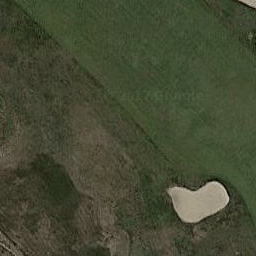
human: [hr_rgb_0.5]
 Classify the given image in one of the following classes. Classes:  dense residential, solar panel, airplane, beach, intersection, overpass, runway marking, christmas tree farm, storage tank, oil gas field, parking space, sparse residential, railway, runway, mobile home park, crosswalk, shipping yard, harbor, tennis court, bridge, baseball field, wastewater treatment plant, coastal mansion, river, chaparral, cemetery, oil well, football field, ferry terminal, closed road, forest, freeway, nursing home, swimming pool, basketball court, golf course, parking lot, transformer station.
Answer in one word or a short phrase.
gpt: golf course